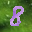
Label: 8